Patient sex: F
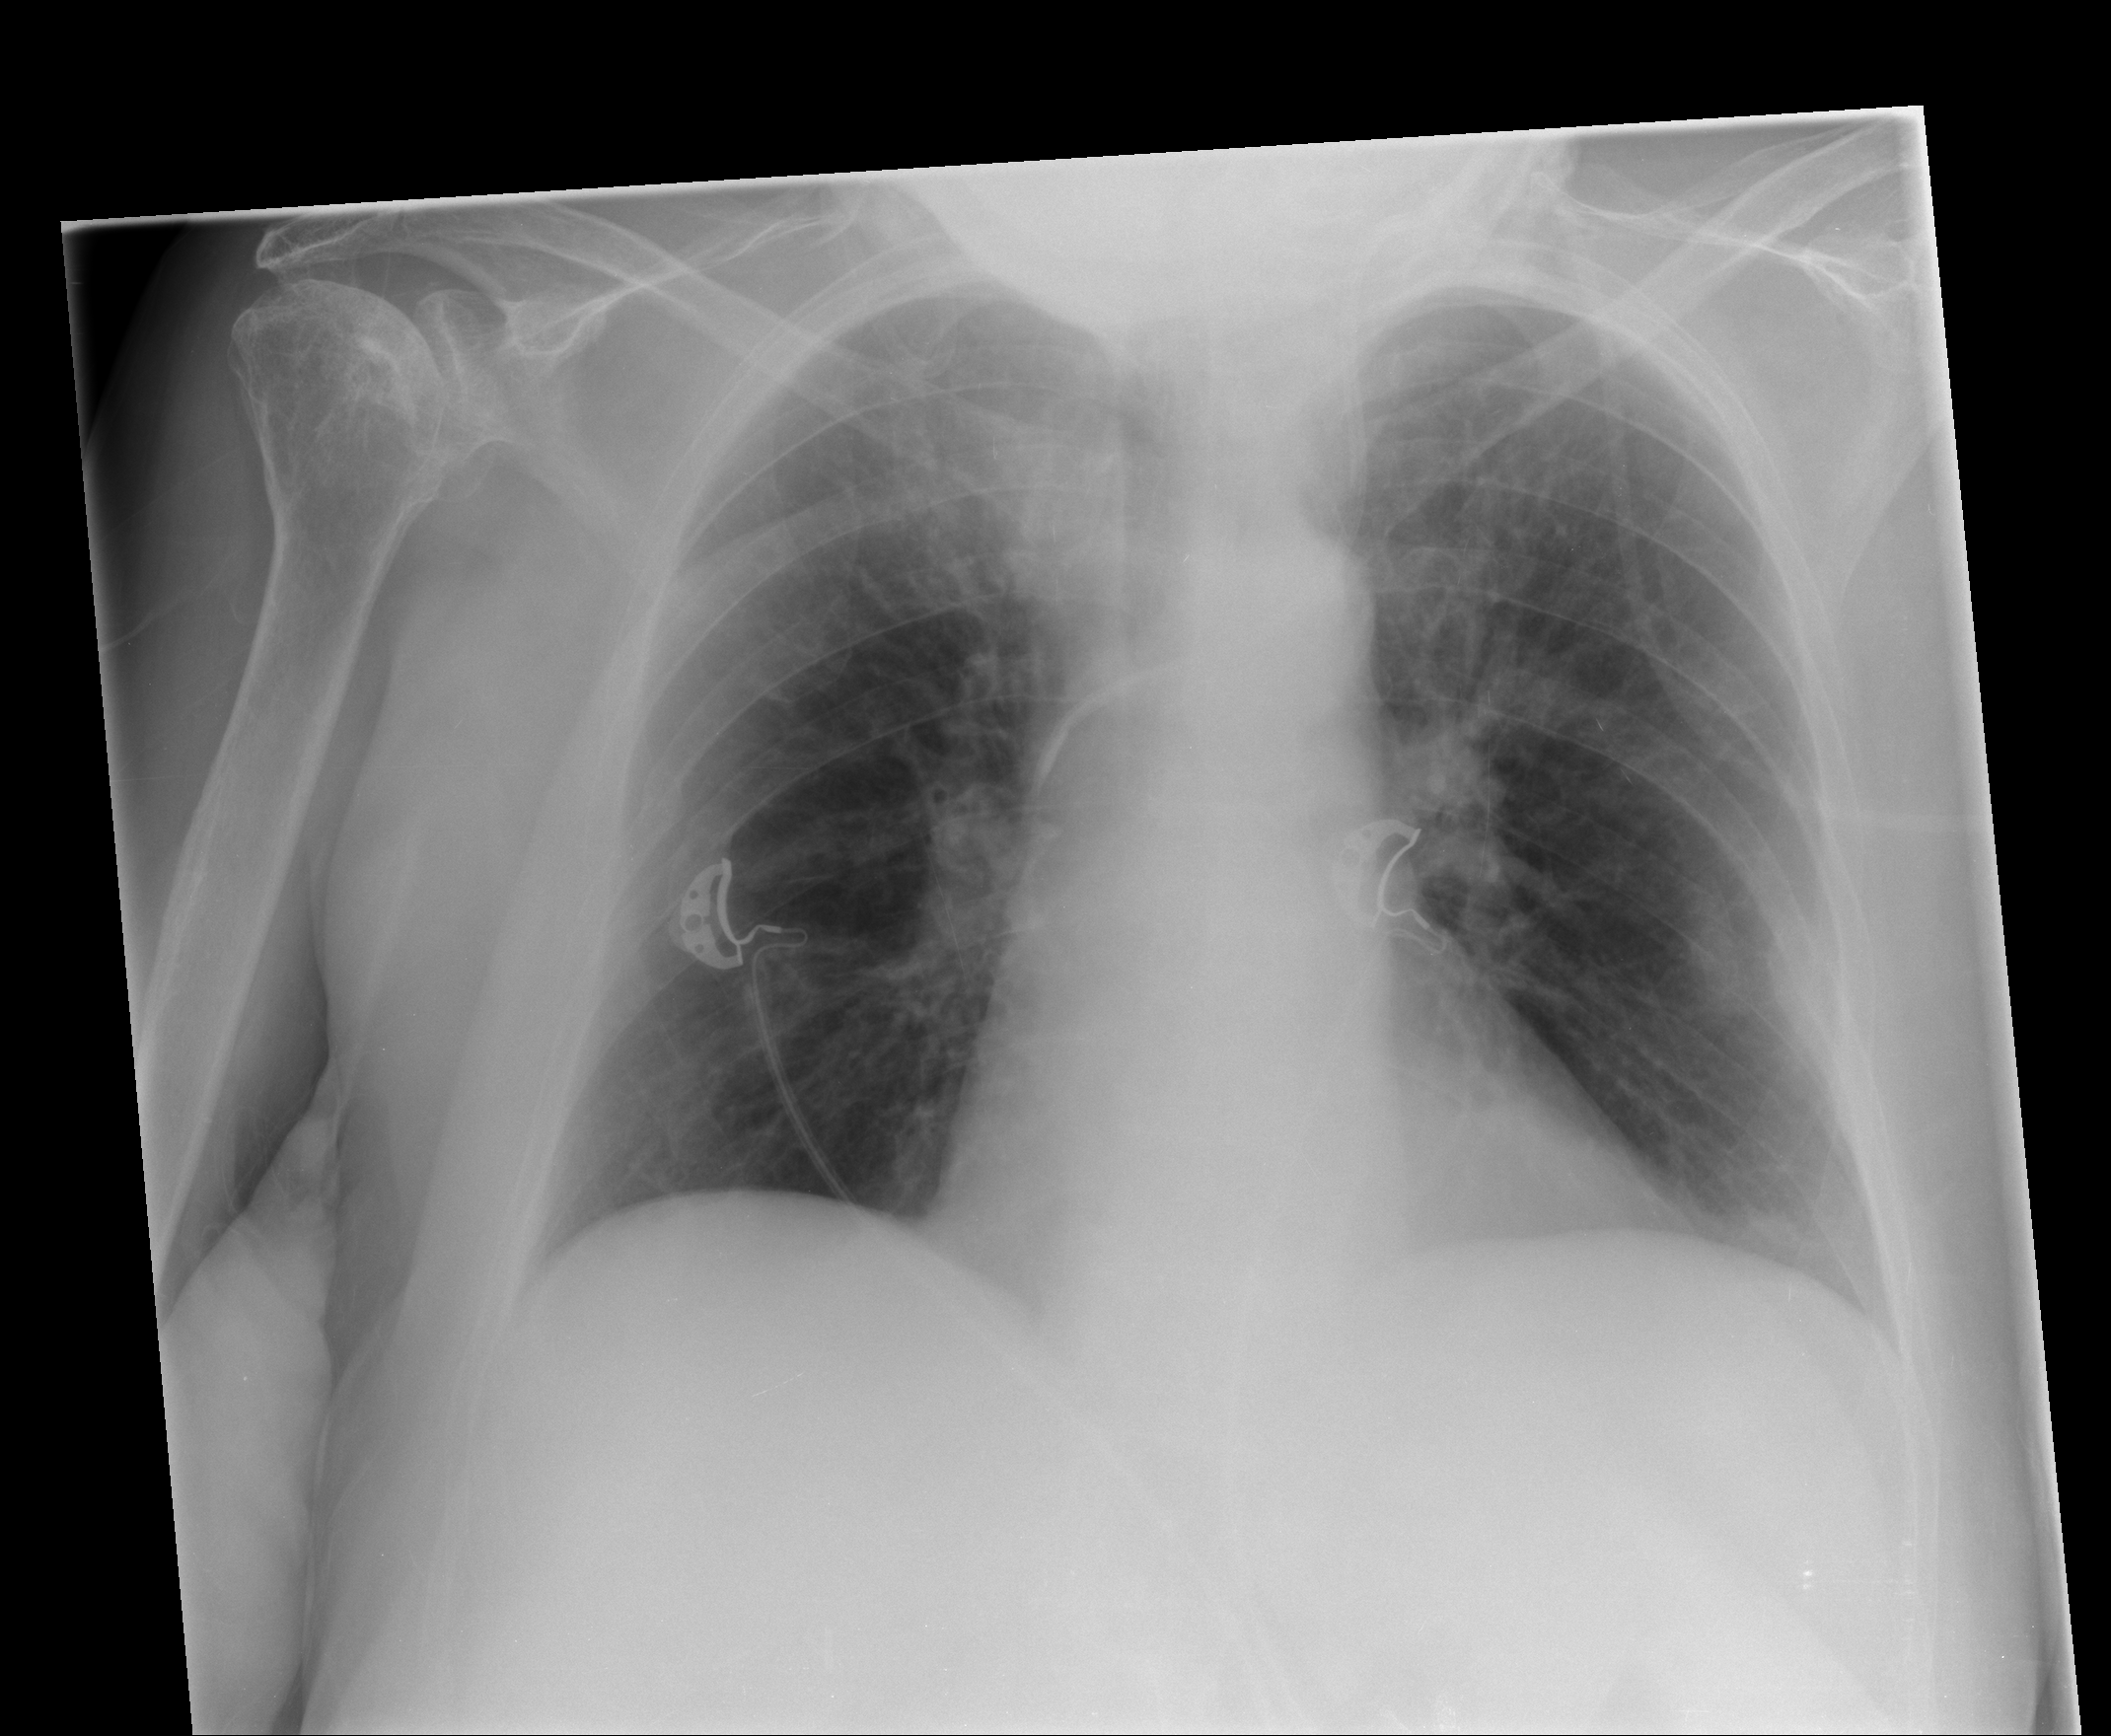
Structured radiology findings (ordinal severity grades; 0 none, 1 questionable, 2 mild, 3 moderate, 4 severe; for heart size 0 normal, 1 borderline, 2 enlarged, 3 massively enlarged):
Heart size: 0
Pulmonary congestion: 1
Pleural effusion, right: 0
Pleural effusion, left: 0
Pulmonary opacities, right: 0
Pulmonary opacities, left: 0
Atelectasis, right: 0
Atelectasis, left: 0